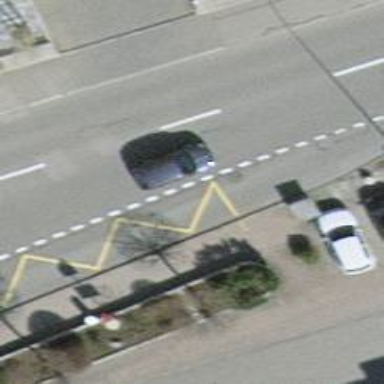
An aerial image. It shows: Trolleybus stop position for public transport.